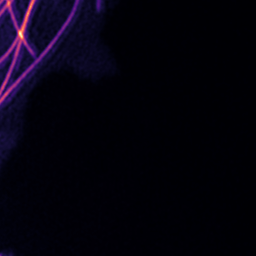
Label: Super-resolution Microtubules image